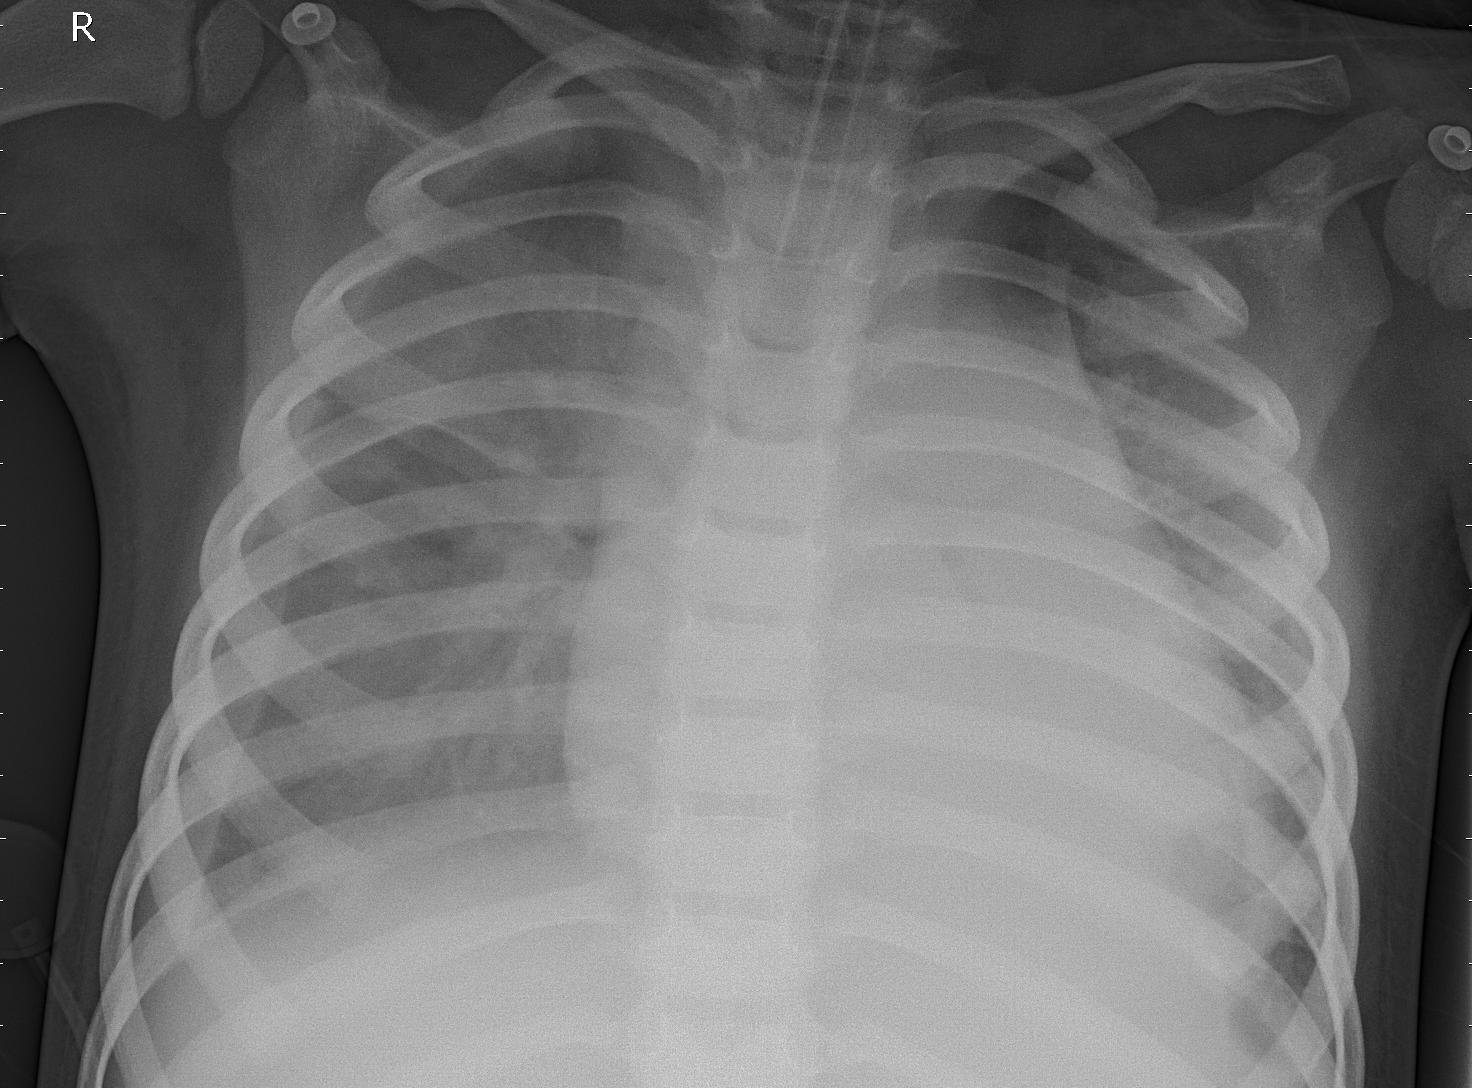
Diagnosis: PNEUMONIA